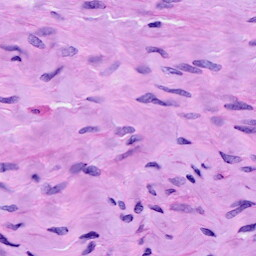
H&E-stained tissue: Cervix